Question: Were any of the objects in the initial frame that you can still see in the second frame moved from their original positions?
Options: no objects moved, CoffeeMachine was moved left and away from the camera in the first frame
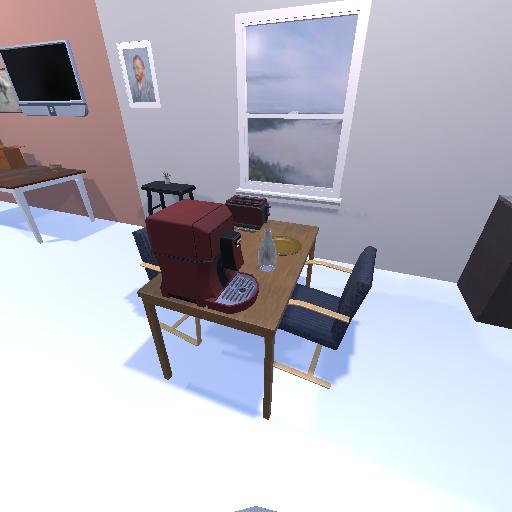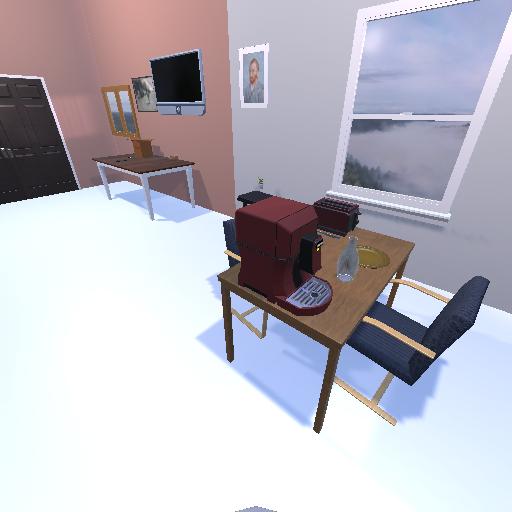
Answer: no objects moved